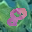
Label: 8